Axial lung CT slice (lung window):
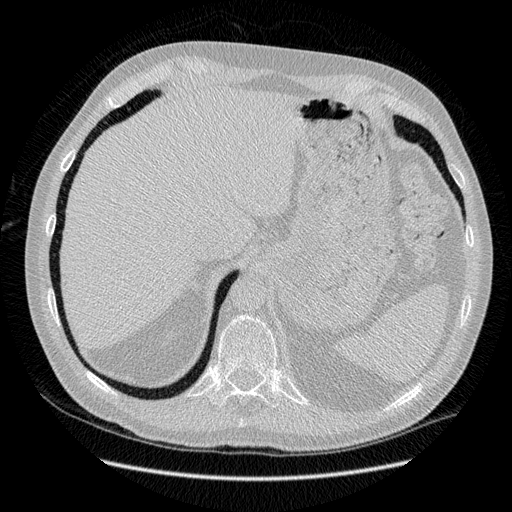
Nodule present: no